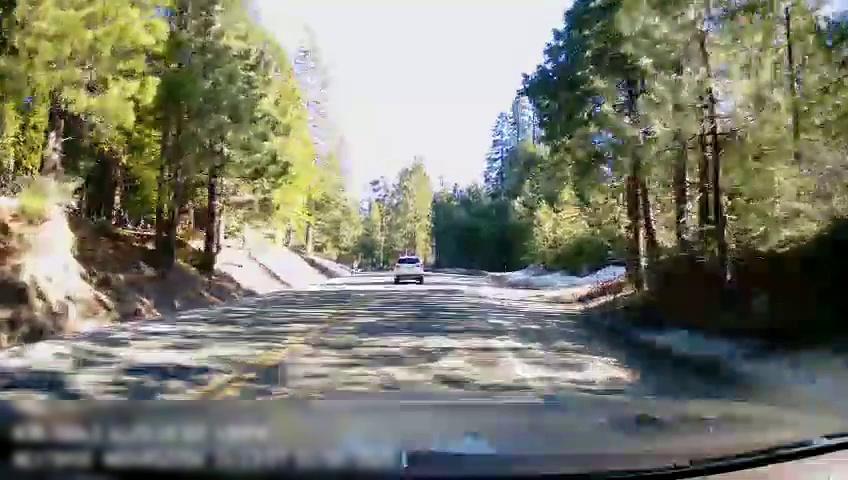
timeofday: Day
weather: Sunny
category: Drivable Space
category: Vehicles | SUV
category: Lanes | Current Lane
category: Lanes | Alternate Lane
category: Lanes | Opposite Lane